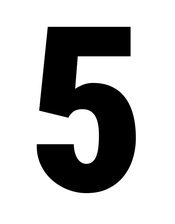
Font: Roboto_Condensed_Black